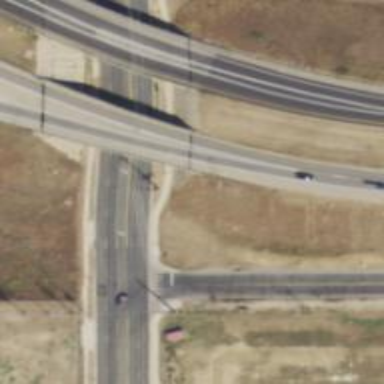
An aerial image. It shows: Asphalt bridge over trunk highway with high traffic. The bridge is grade1 track type and is part of expressway.